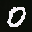
Label: 0